Field crop: maize
Growth stage: 2
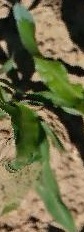
Species: maize